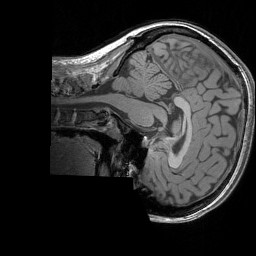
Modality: T1w
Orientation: sagittal
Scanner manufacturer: siemens
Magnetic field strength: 3 T
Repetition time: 1.83 s
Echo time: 0.00303 s